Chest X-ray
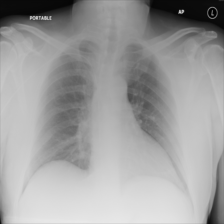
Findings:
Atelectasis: negative
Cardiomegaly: negative
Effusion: negative
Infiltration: negative
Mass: negative
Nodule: negative
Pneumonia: negative
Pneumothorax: negative
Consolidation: negative
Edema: negative
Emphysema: negative
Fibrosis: negative
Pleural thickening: negative
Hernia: negative